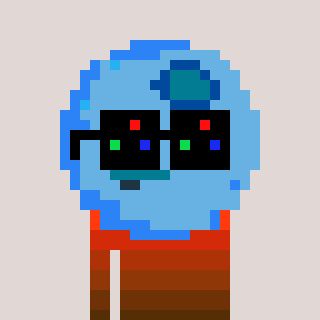
a pixel art character with square black sunglasses, a blueberry-shaped head and a grayscale-colored body on a warm background